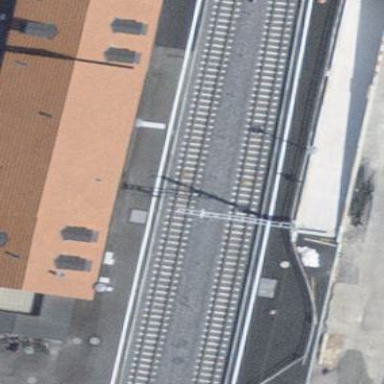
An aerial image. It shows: Train station building.